Aerial crown-view tile of a tropical tree (Barro Colorado Island, Panama), acquired 20241014:
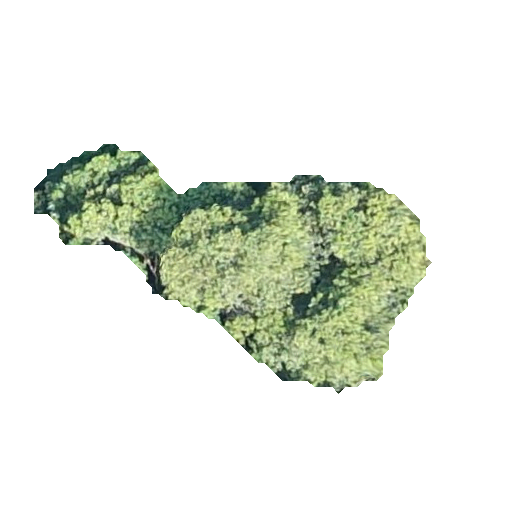
Species: Luehea seemannii
GBIF accepted scientific name: Luehea seemannii
Crown area: 82.723 m²